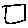
Label: square